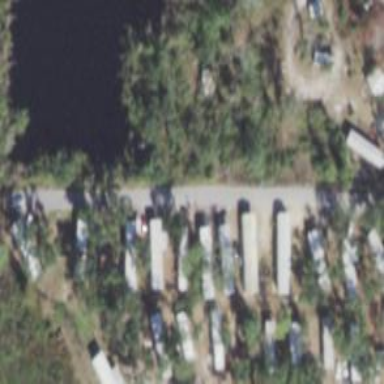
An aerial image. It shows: Residential area known as trailer park.